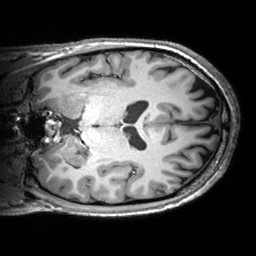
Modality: T1w
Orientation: coronal
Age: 31
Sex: male
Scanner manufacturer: siemens
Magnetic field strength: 3 T
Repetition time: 2.53 s
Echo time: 0.00299 s